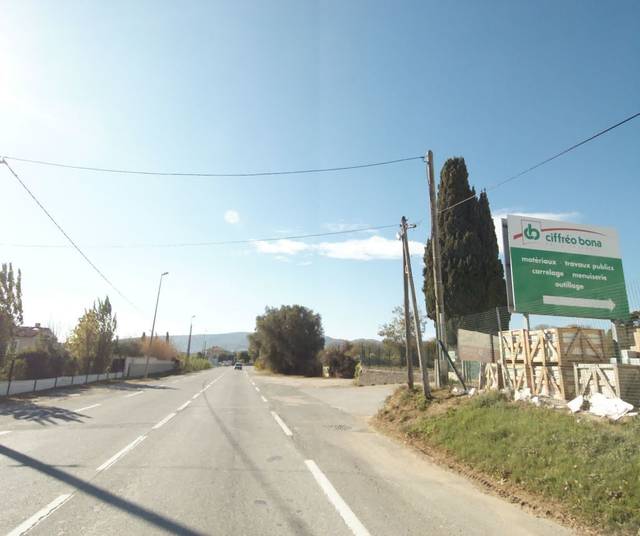
Region: France
Coordinates: 43.201, 5.621